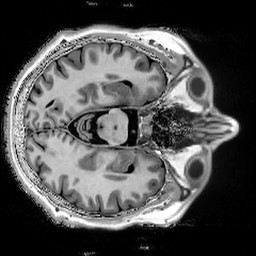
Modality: T1w
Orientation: axial
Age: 53
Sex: female
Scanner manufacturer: siemens
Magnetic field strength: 3 T
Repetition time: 5 s
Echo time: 0.00298 s